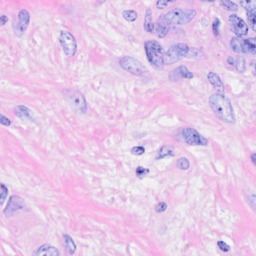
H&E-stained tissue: Breast